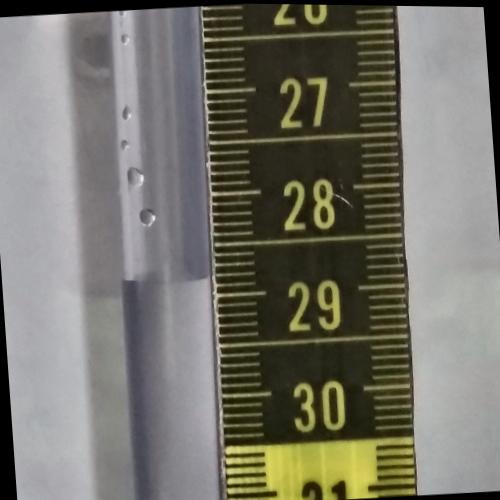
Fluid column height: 28.8 cm